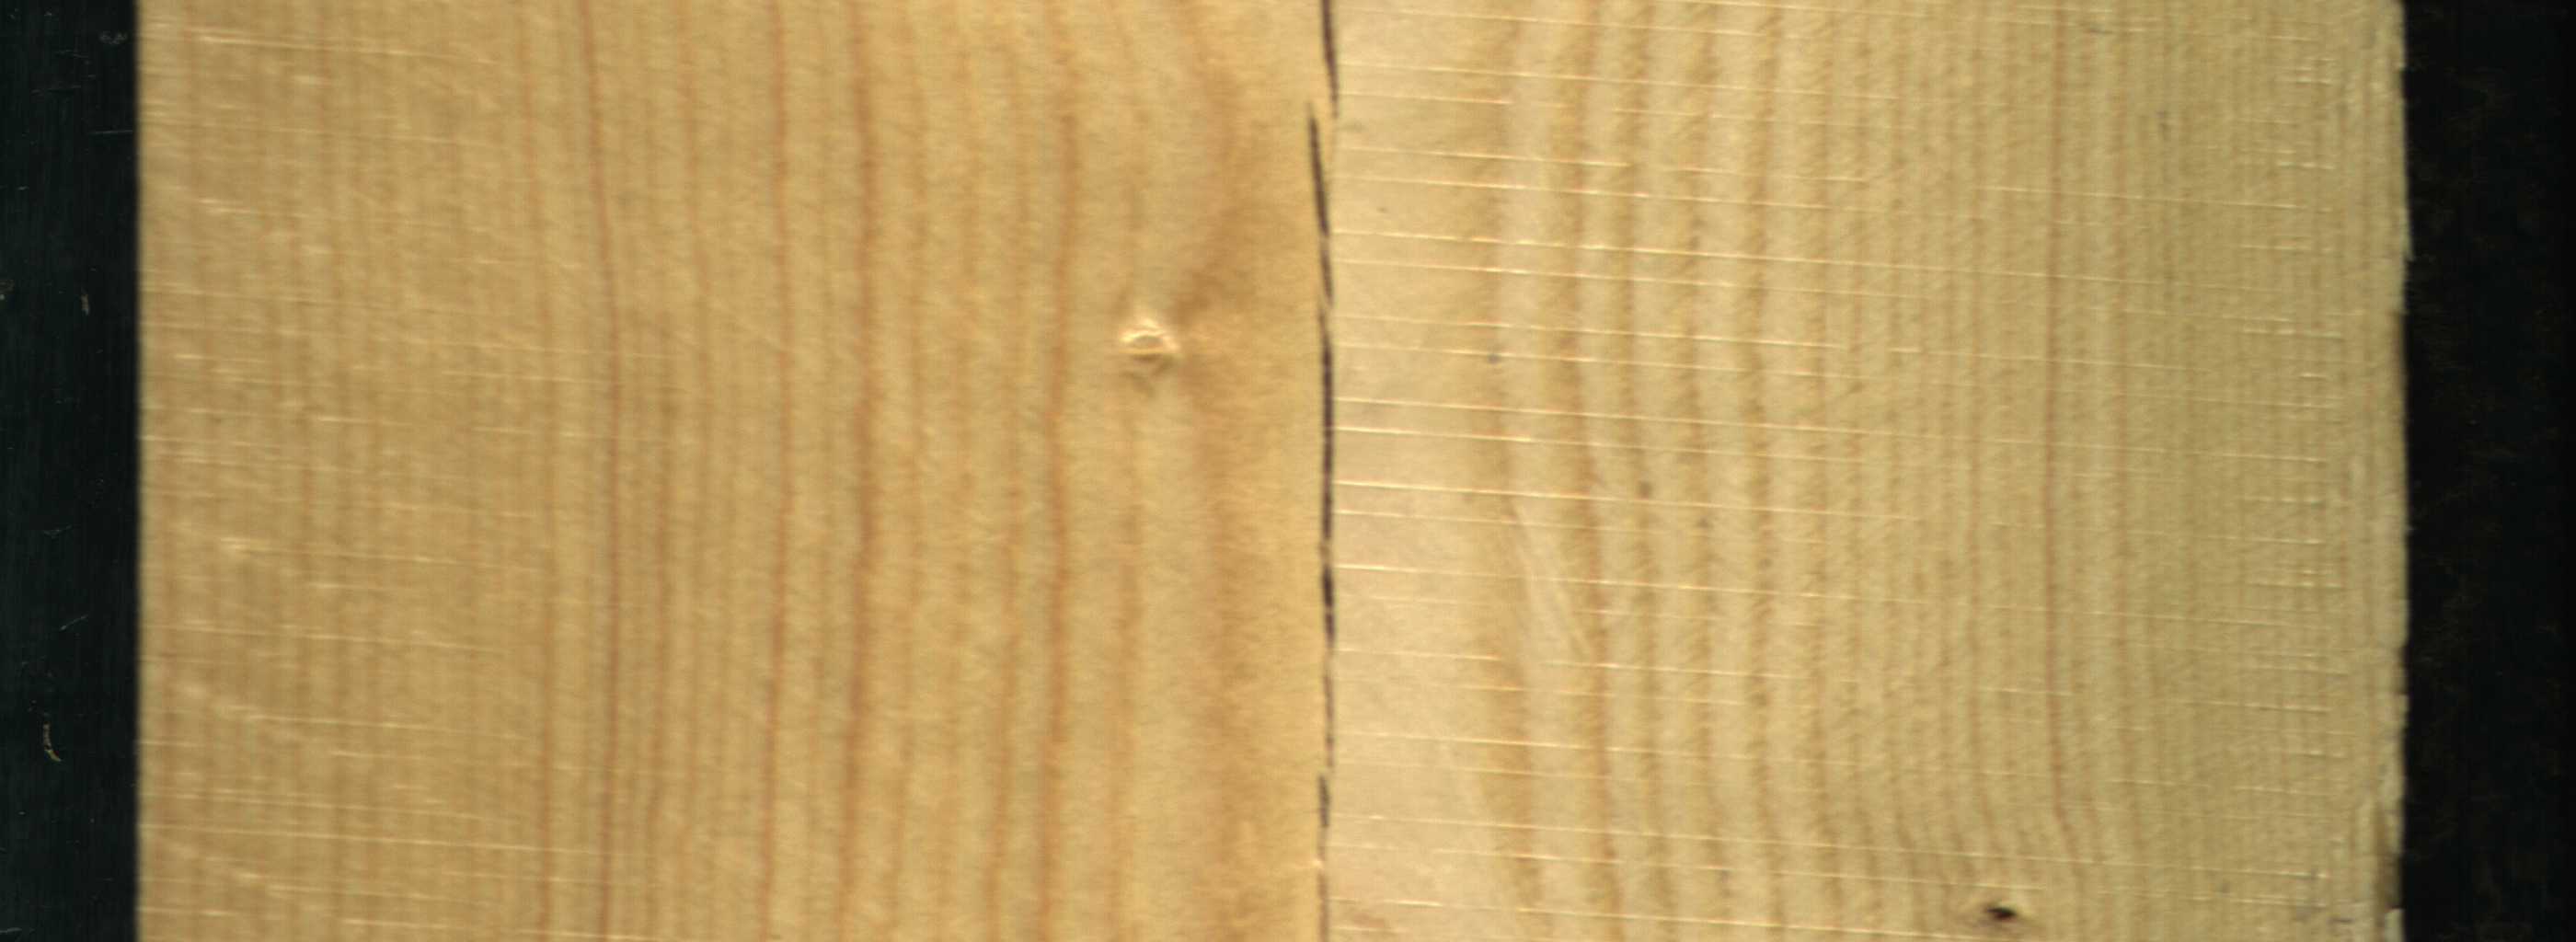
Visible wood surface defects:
Crack
Crack
Dead_Knot